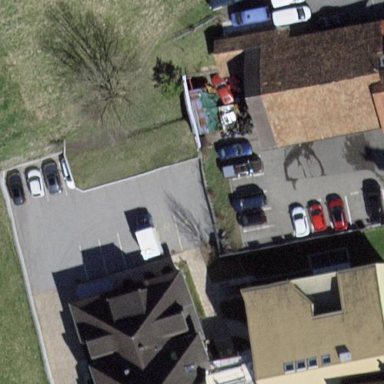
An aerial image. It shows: Parking area.